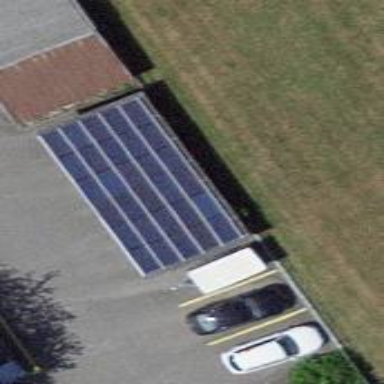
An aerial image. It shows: Solar power generator using photovoltaic panels.